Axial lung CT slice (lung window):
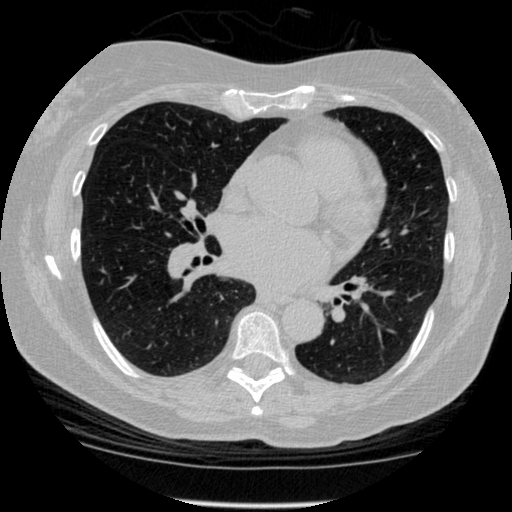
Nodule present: no